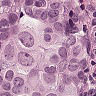
Metastatic tissue present: yes